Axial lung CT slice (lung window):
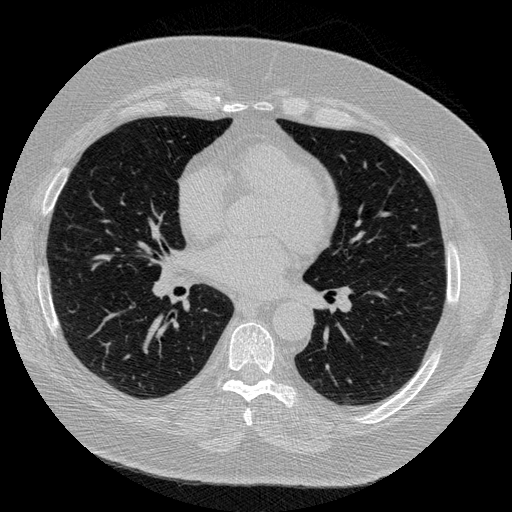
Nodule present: no